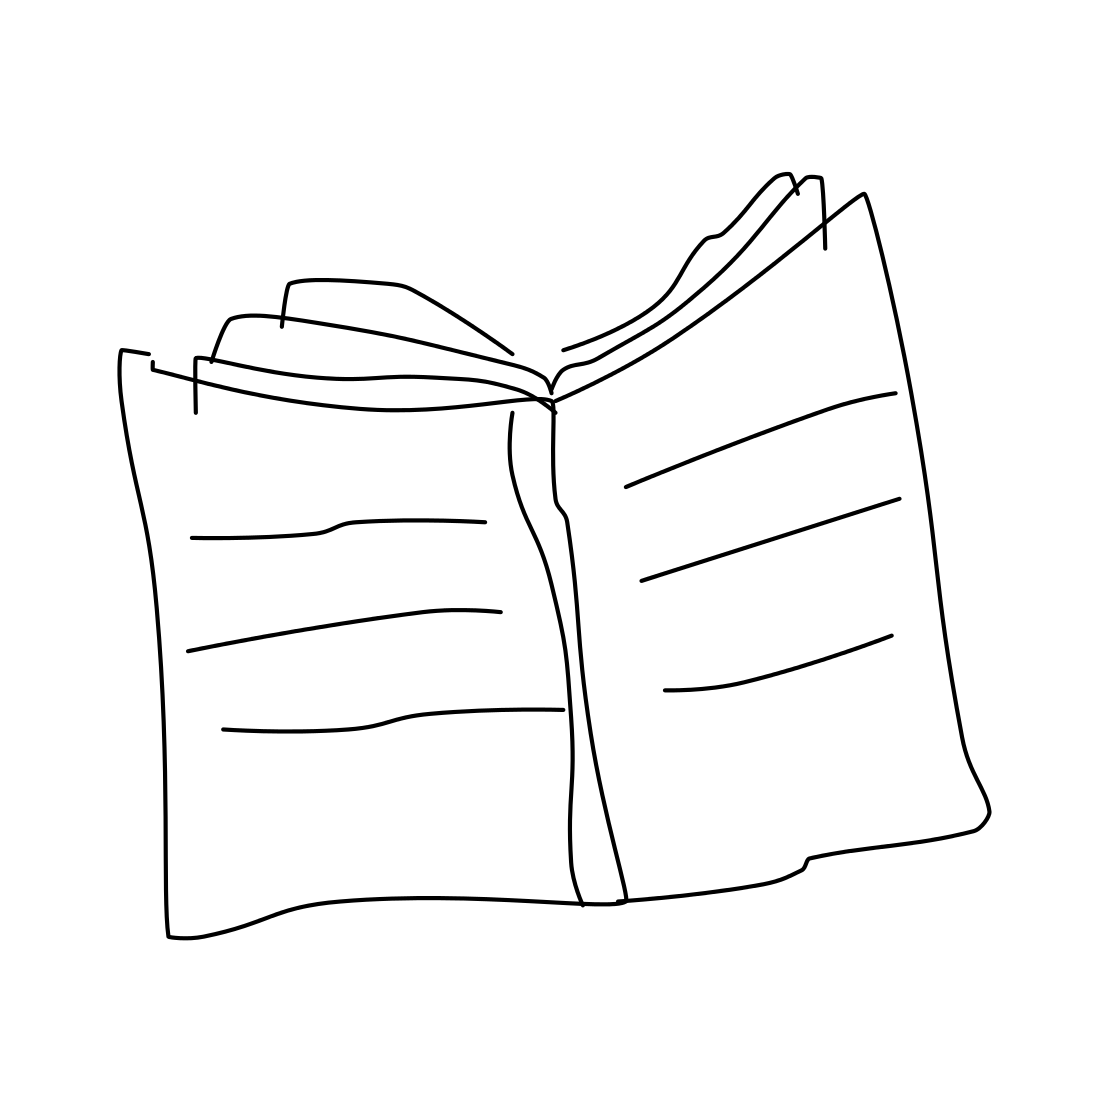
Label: book